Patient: sex M, age 62
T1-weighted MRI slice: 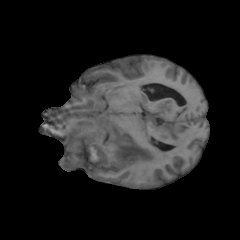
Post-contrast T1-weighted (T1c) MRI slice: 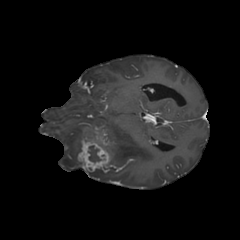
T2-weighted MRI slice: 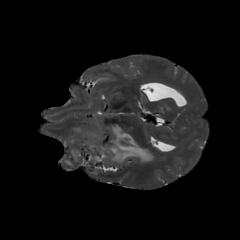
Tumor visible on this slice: yes
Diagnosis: Glioblastoma, IDH-wildtype
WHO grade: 4